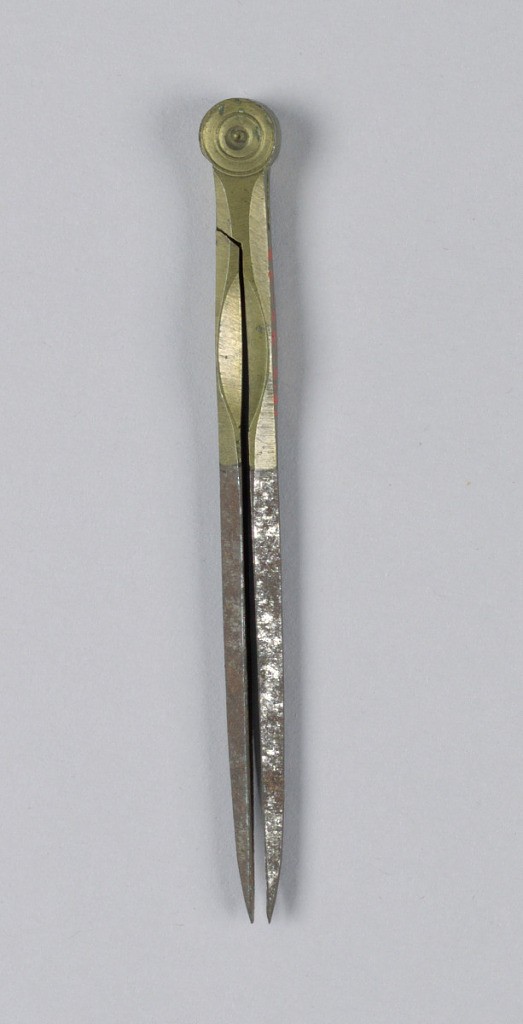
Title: Calipers or Similar Tool
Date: before 1916
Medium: Steel
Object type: Tool
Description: Hinged metal tool.